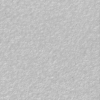
Label: not_dusty